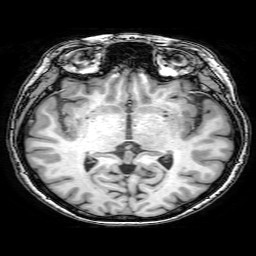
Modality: T1w
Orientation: coronal
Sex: female
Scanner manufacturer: philips
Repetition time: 0.008139 s
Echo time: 0.00372 s